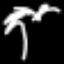
Label: palm tree